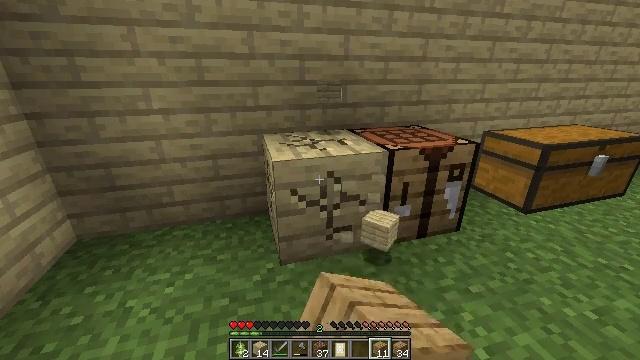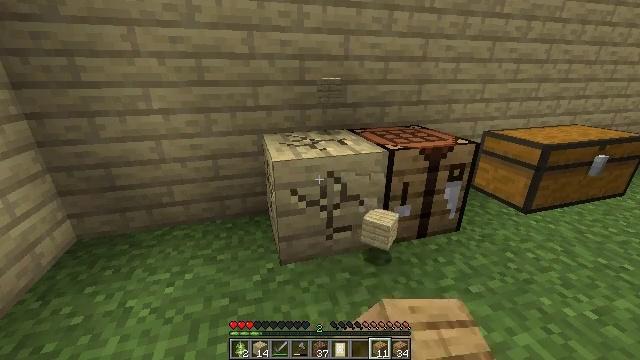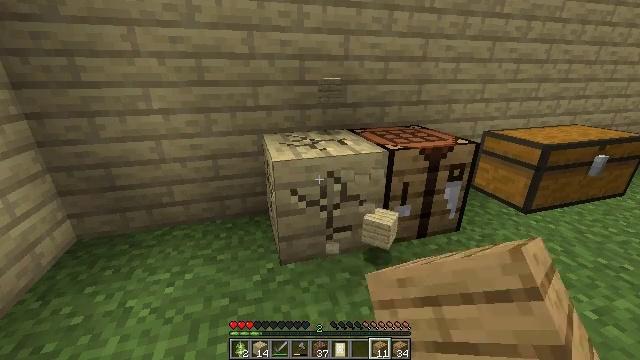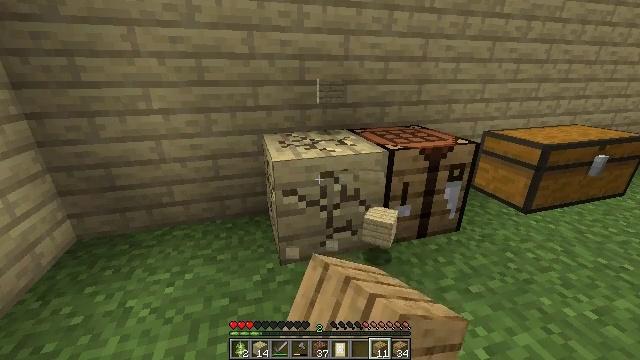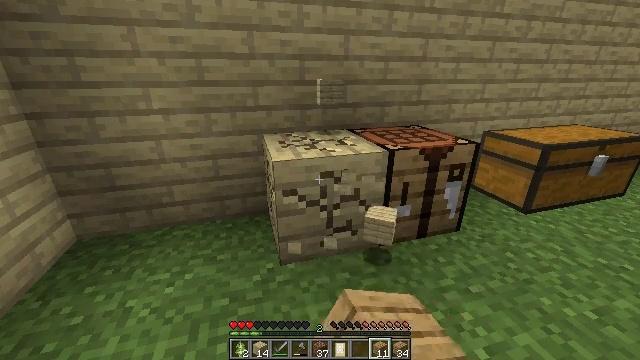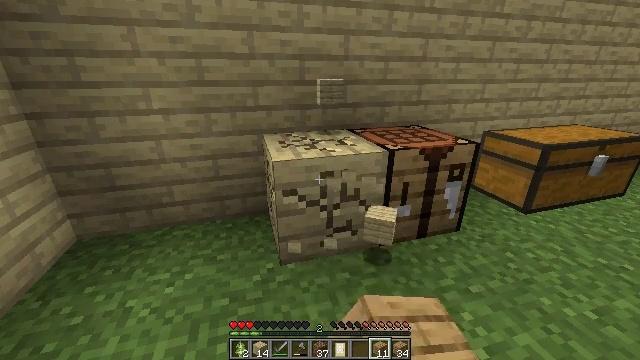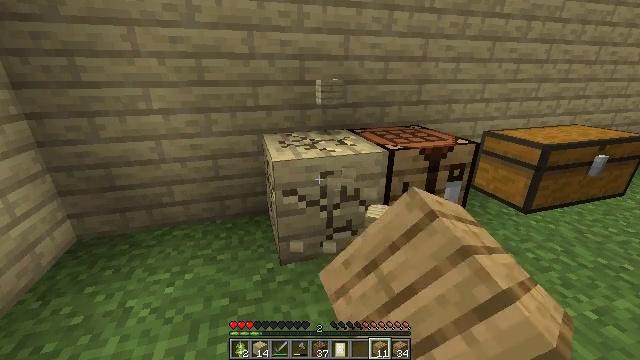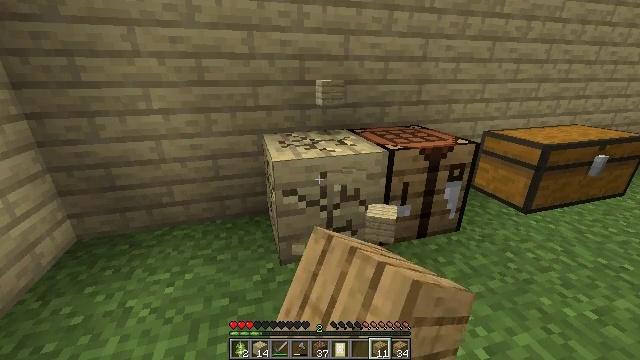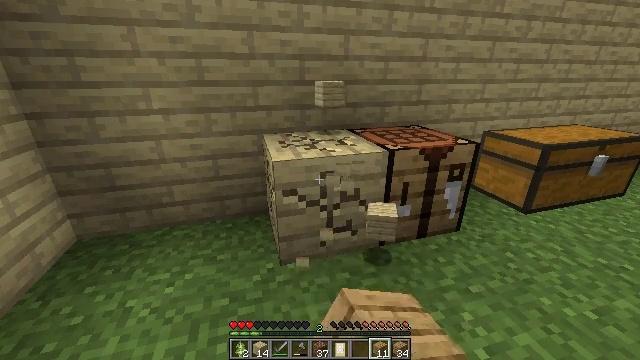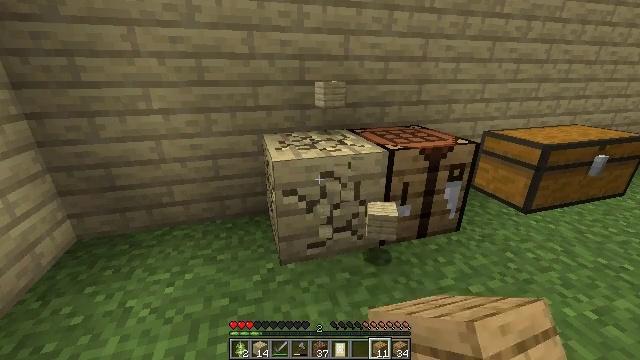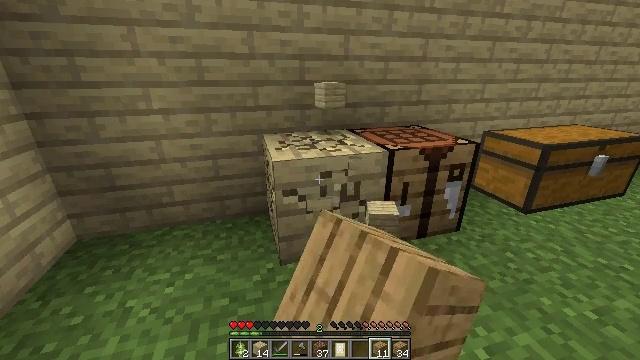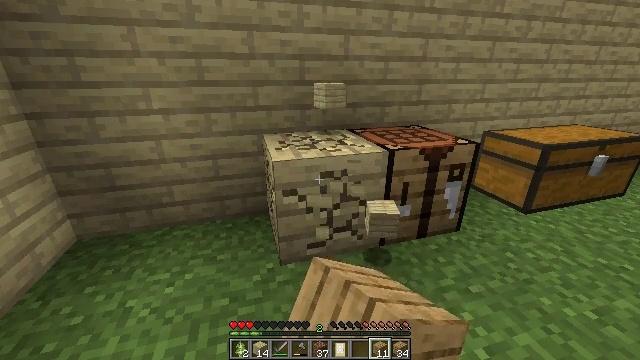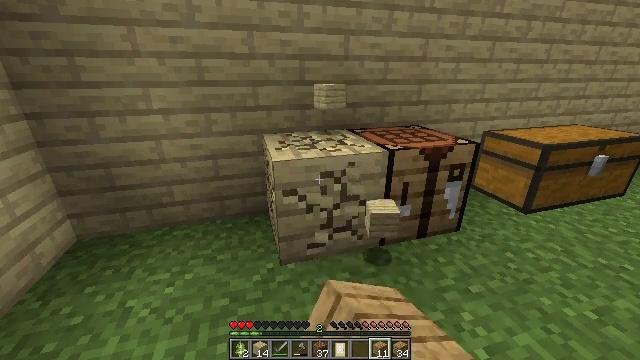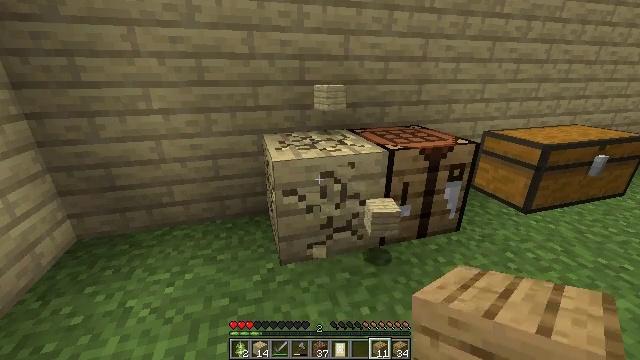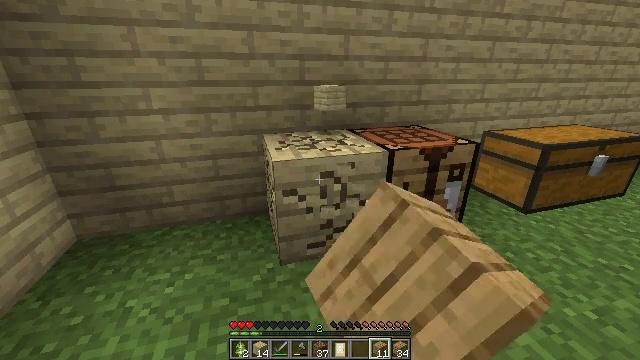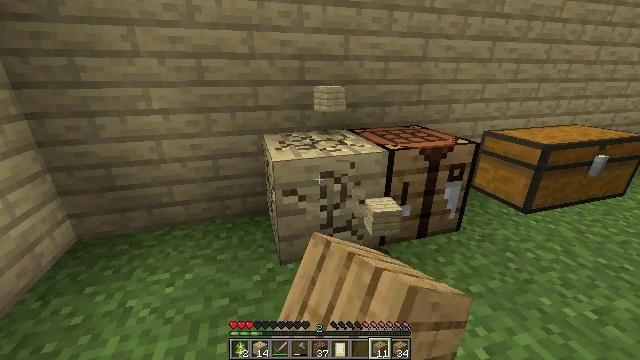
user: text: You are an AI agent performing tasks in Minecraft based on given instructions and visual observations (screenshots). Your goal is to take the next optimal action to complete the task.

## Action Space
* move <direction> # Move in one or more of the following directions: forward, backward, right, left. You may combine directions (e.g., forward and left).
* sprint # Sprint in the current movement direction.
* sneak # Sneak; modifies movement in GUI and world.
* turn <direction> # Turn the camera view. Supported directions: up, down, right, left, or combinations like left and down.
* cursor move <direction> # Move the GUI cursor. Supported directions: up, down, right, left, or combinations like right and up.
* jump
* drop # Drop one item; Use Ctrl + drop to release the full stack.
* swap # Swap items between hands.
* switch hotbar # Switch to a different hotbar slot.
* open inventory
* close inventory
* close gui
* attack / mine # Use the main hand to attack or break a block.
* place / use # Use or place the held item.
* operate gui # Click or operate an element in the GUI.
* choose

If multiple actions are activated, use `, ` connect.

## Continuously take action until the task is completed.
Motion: motion action
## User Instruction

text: Mine the birch planks.
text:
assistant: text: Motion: attack / mine
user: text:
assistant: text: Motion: attack / mine
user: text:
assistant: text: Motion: attack / mine
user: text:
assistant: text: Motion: attack / mine
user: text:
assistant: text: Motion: attack / mine
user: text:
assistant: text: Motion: attack / mine
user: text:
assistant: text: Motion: attack / mine
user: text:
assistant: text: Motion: attack / mine
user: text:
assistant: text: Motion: attack / mine
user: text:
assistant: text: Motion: attack / mine
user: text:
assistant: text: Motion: attack / mine
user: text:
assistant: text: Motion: attack / mine
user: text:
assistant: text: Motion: attack / mine
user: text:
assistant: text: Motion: attack / mine
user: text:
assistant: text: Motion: attack / mine
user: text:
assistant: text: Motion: attack / mine
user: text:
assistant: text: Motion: attack / mine
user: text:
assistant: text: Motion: attack / mine
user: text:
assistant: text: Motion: attack / mine
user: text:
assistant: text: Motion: attack / mine
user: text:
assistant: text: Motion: attack / mine
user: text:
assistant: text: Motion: attack / mine
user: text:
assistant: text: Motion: attack / mine
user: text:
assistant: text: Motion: attack / mine
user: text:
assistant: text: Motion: attack / mine
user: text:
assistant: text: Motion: attack / mine
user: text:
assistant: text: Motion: attack / mine
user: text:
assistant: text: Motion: attack / mine
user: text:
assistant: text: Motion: attack / mine
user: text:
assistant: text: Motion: attack / mine